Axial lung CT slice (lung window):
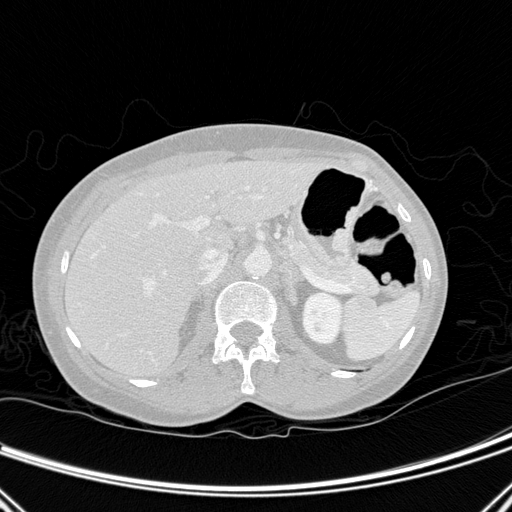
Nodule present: no